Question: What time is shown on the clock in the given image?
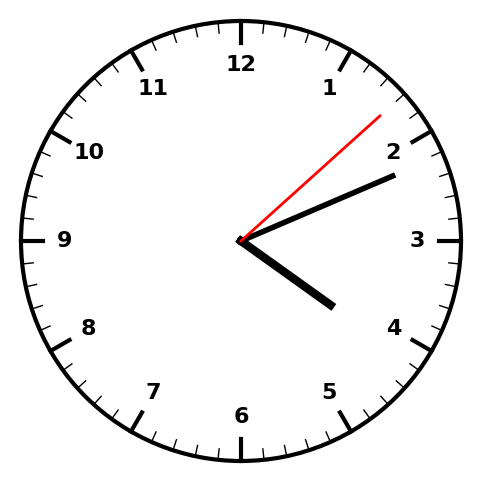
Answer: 04:11:08